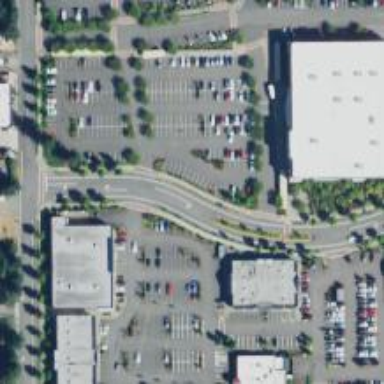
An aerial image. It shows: Retail area.